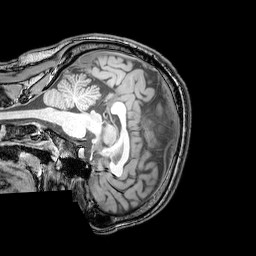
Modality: T1w
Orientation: sagittal
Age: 26
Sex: male
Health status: healthy
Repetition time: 0.081 s
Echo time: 0.037 s